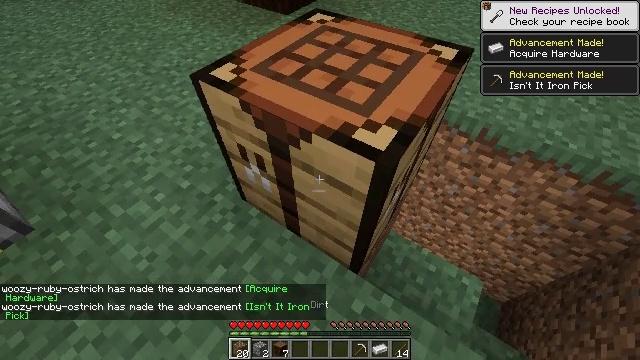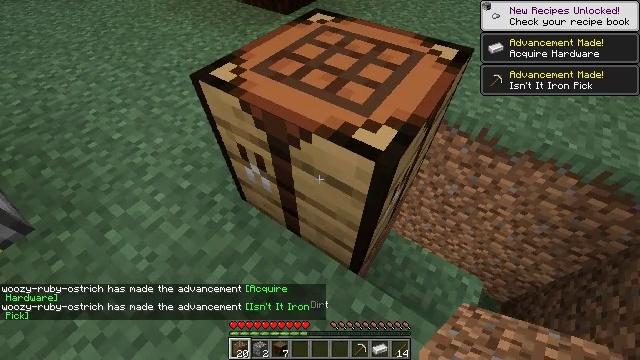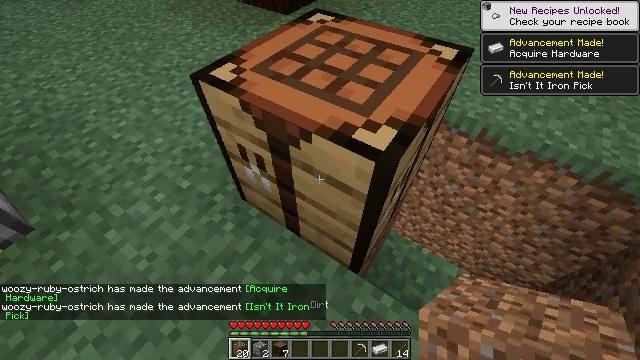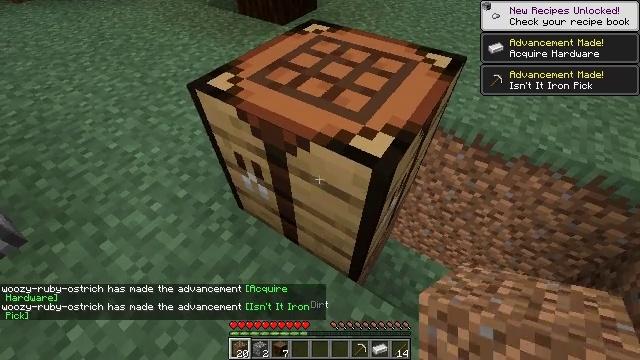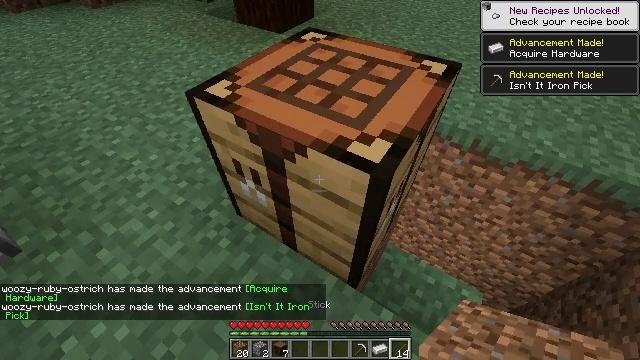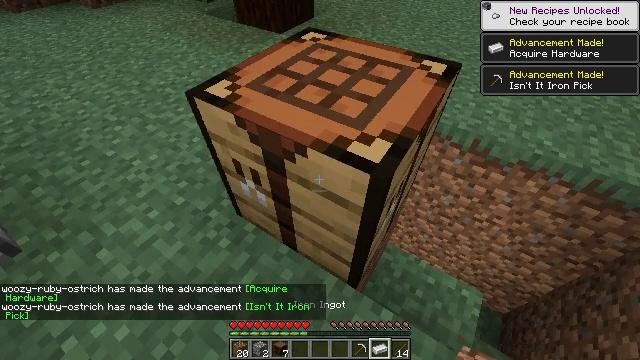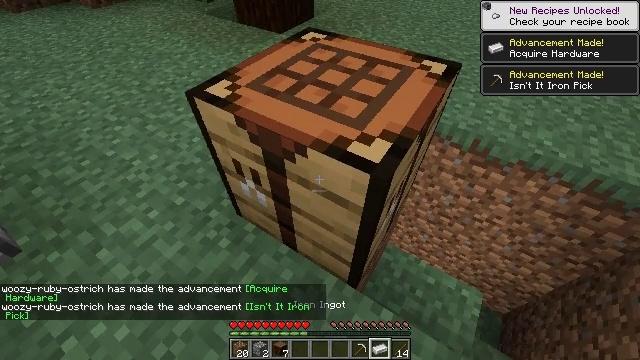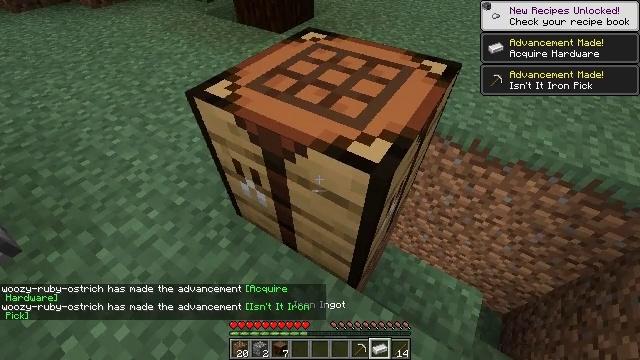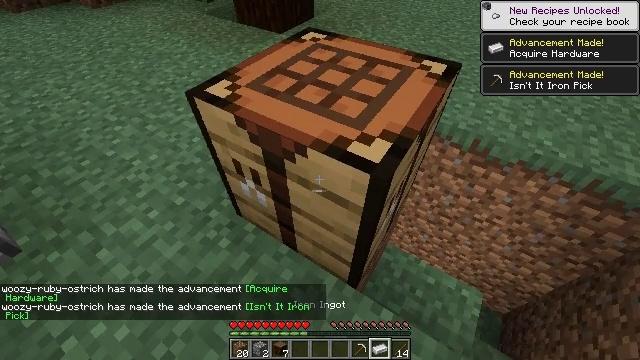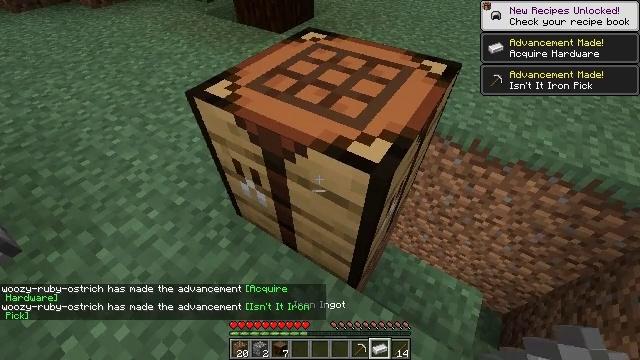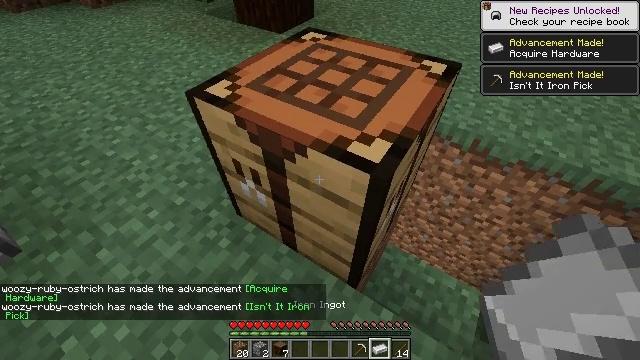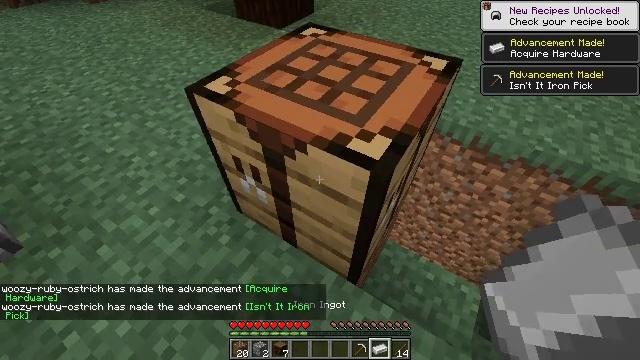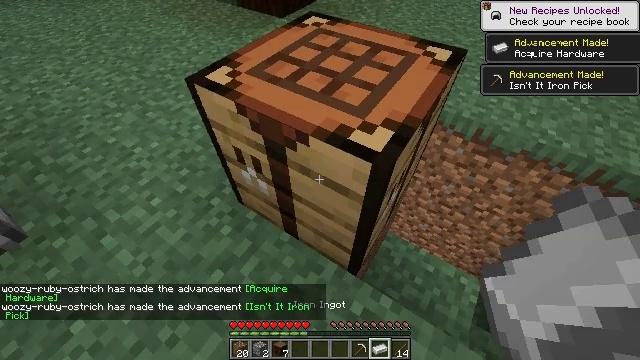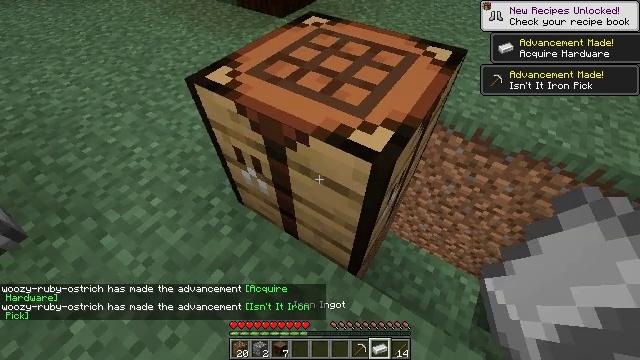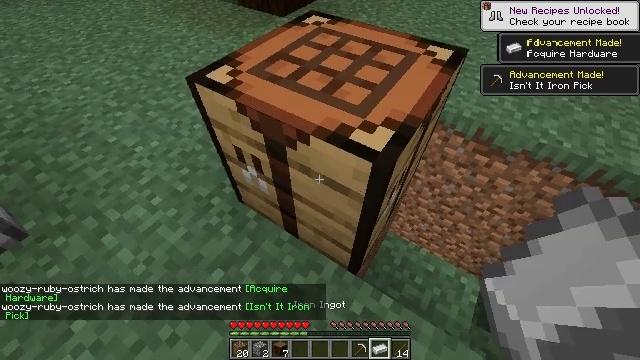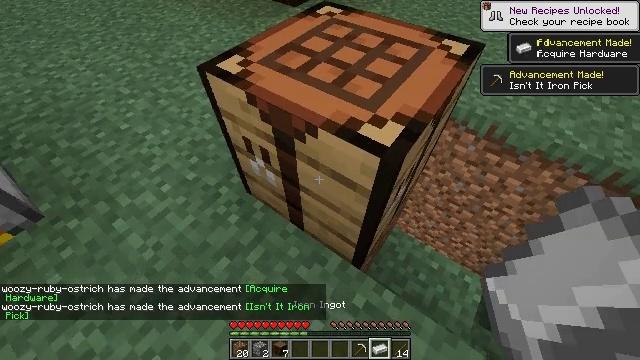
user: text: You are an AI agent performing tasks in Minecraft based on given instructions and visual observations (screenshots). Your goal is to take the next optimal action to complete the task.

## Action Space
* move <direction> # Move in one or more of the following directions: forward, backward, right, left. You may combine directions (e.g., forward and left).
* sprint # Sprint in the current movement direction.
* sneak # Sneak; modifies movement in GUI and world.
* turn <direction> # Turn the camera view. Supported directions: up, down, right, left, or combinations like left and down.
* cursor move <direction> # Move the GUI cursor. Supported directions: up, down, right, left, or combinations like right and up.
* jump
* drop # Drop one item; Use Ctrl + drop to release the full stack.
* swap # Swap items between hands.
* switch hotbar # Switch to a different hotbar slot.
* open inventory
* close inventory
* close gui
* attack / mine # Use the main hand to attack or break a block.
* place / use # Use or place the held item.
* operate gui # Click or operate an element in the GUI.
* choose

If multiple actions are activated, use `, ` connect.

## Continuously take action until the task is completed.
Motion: motion action
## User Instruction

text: Left click on the crafting table
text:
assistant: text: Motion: no_op
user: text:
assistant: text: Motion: no_op
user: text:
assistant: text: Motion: turn up
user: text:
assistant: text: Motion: turn up
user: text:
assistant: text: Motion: no_op
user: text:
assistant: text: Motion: no_op
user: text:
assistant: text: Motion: no_op
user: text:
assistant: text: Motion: no_op
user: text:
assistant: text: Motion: no_op
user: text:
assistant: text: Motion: no_op
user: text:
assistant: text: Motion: no_op
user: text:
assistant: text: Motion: turn down
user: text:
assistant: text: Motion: no_op
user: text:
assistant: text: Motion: no_op
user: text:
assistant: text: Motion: turn left and down
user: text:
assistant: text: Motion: turn left and down
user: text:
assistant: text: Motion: turn left
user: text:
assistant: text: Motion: no_op
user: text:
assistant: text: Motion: no_op
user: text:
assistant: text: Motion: no_op
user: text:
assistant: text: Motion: turn down
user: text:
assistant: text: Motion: no_op
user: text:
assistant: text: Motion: no_op
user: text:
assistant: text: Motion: no_op
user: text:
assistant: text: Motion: no_op
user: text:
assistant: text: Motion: turn up
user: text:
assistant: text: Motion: move right
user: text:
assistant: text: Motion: move right
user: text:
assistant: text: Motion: move right
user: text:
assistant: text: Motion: turn left